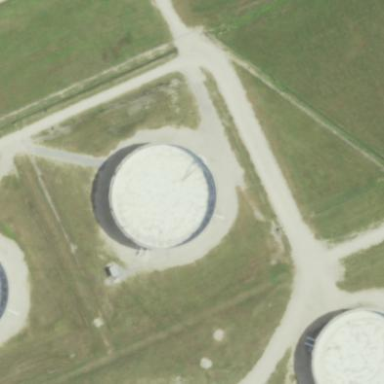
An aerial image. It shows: Storage tank which is man-made.